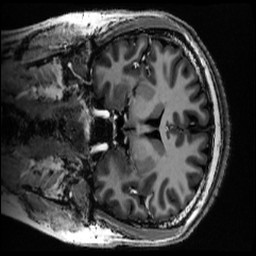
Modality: MP2RAGE
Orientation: coronal
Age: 20
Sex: female
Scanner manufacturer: siemens
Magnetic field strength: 6.98 T
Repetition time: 6 s
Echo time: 0.00283 s